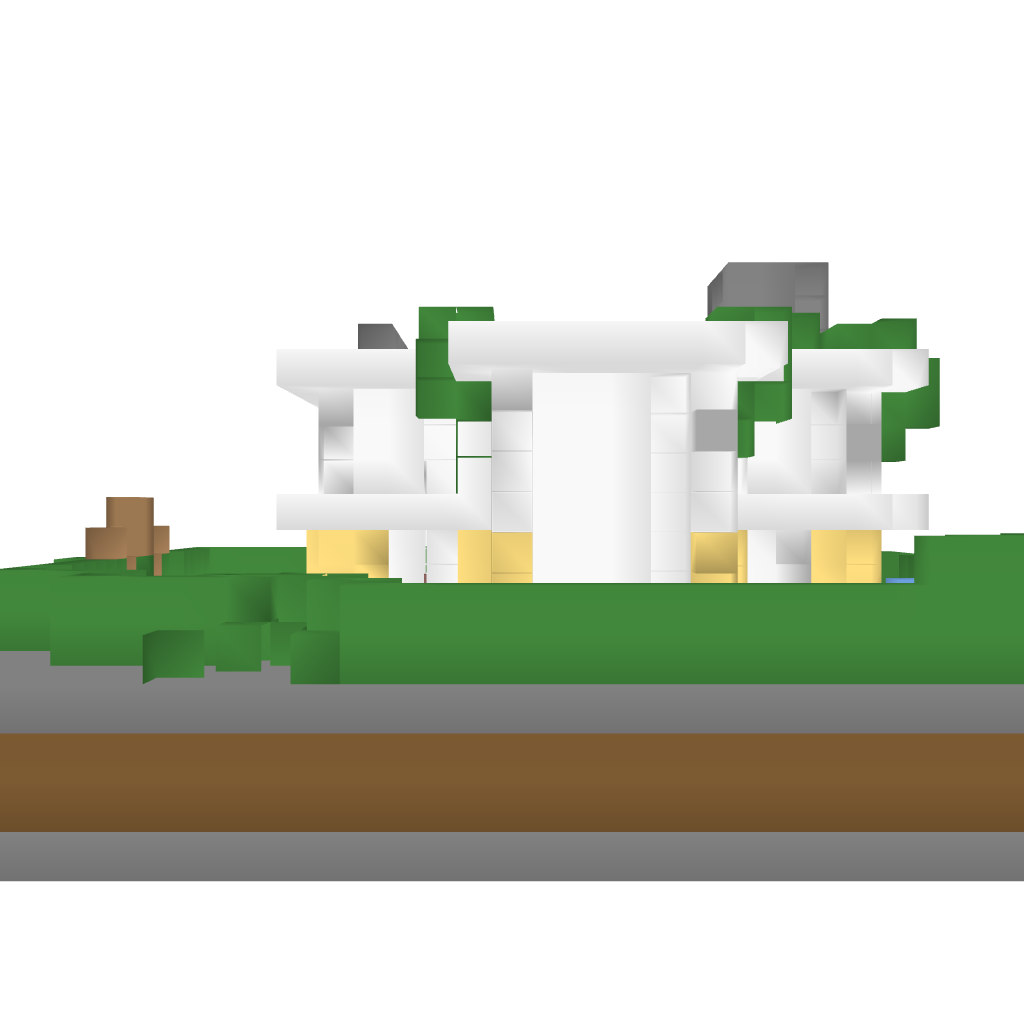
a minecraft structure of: Modern House #1 By iEdgy bad low quality